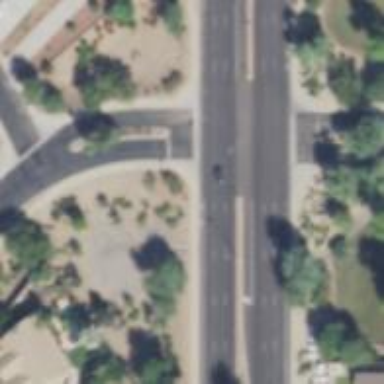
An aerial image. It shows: Secondary road with asphalt surface.